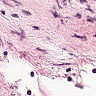
Metastatic tissue present: no